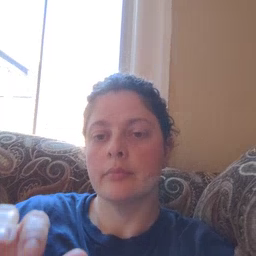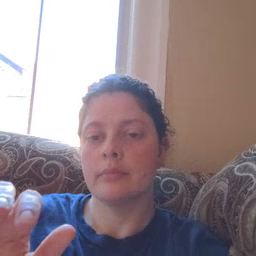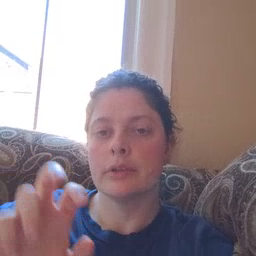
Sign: stairs